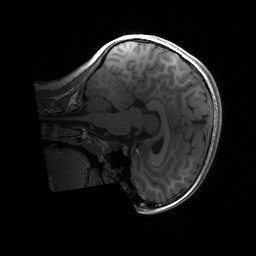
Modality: T1w
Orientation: sagittal
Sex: female
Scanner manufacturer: siemens
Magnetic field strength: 3 T
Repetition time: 1.9 s
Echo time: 0.00243 s